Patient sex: M
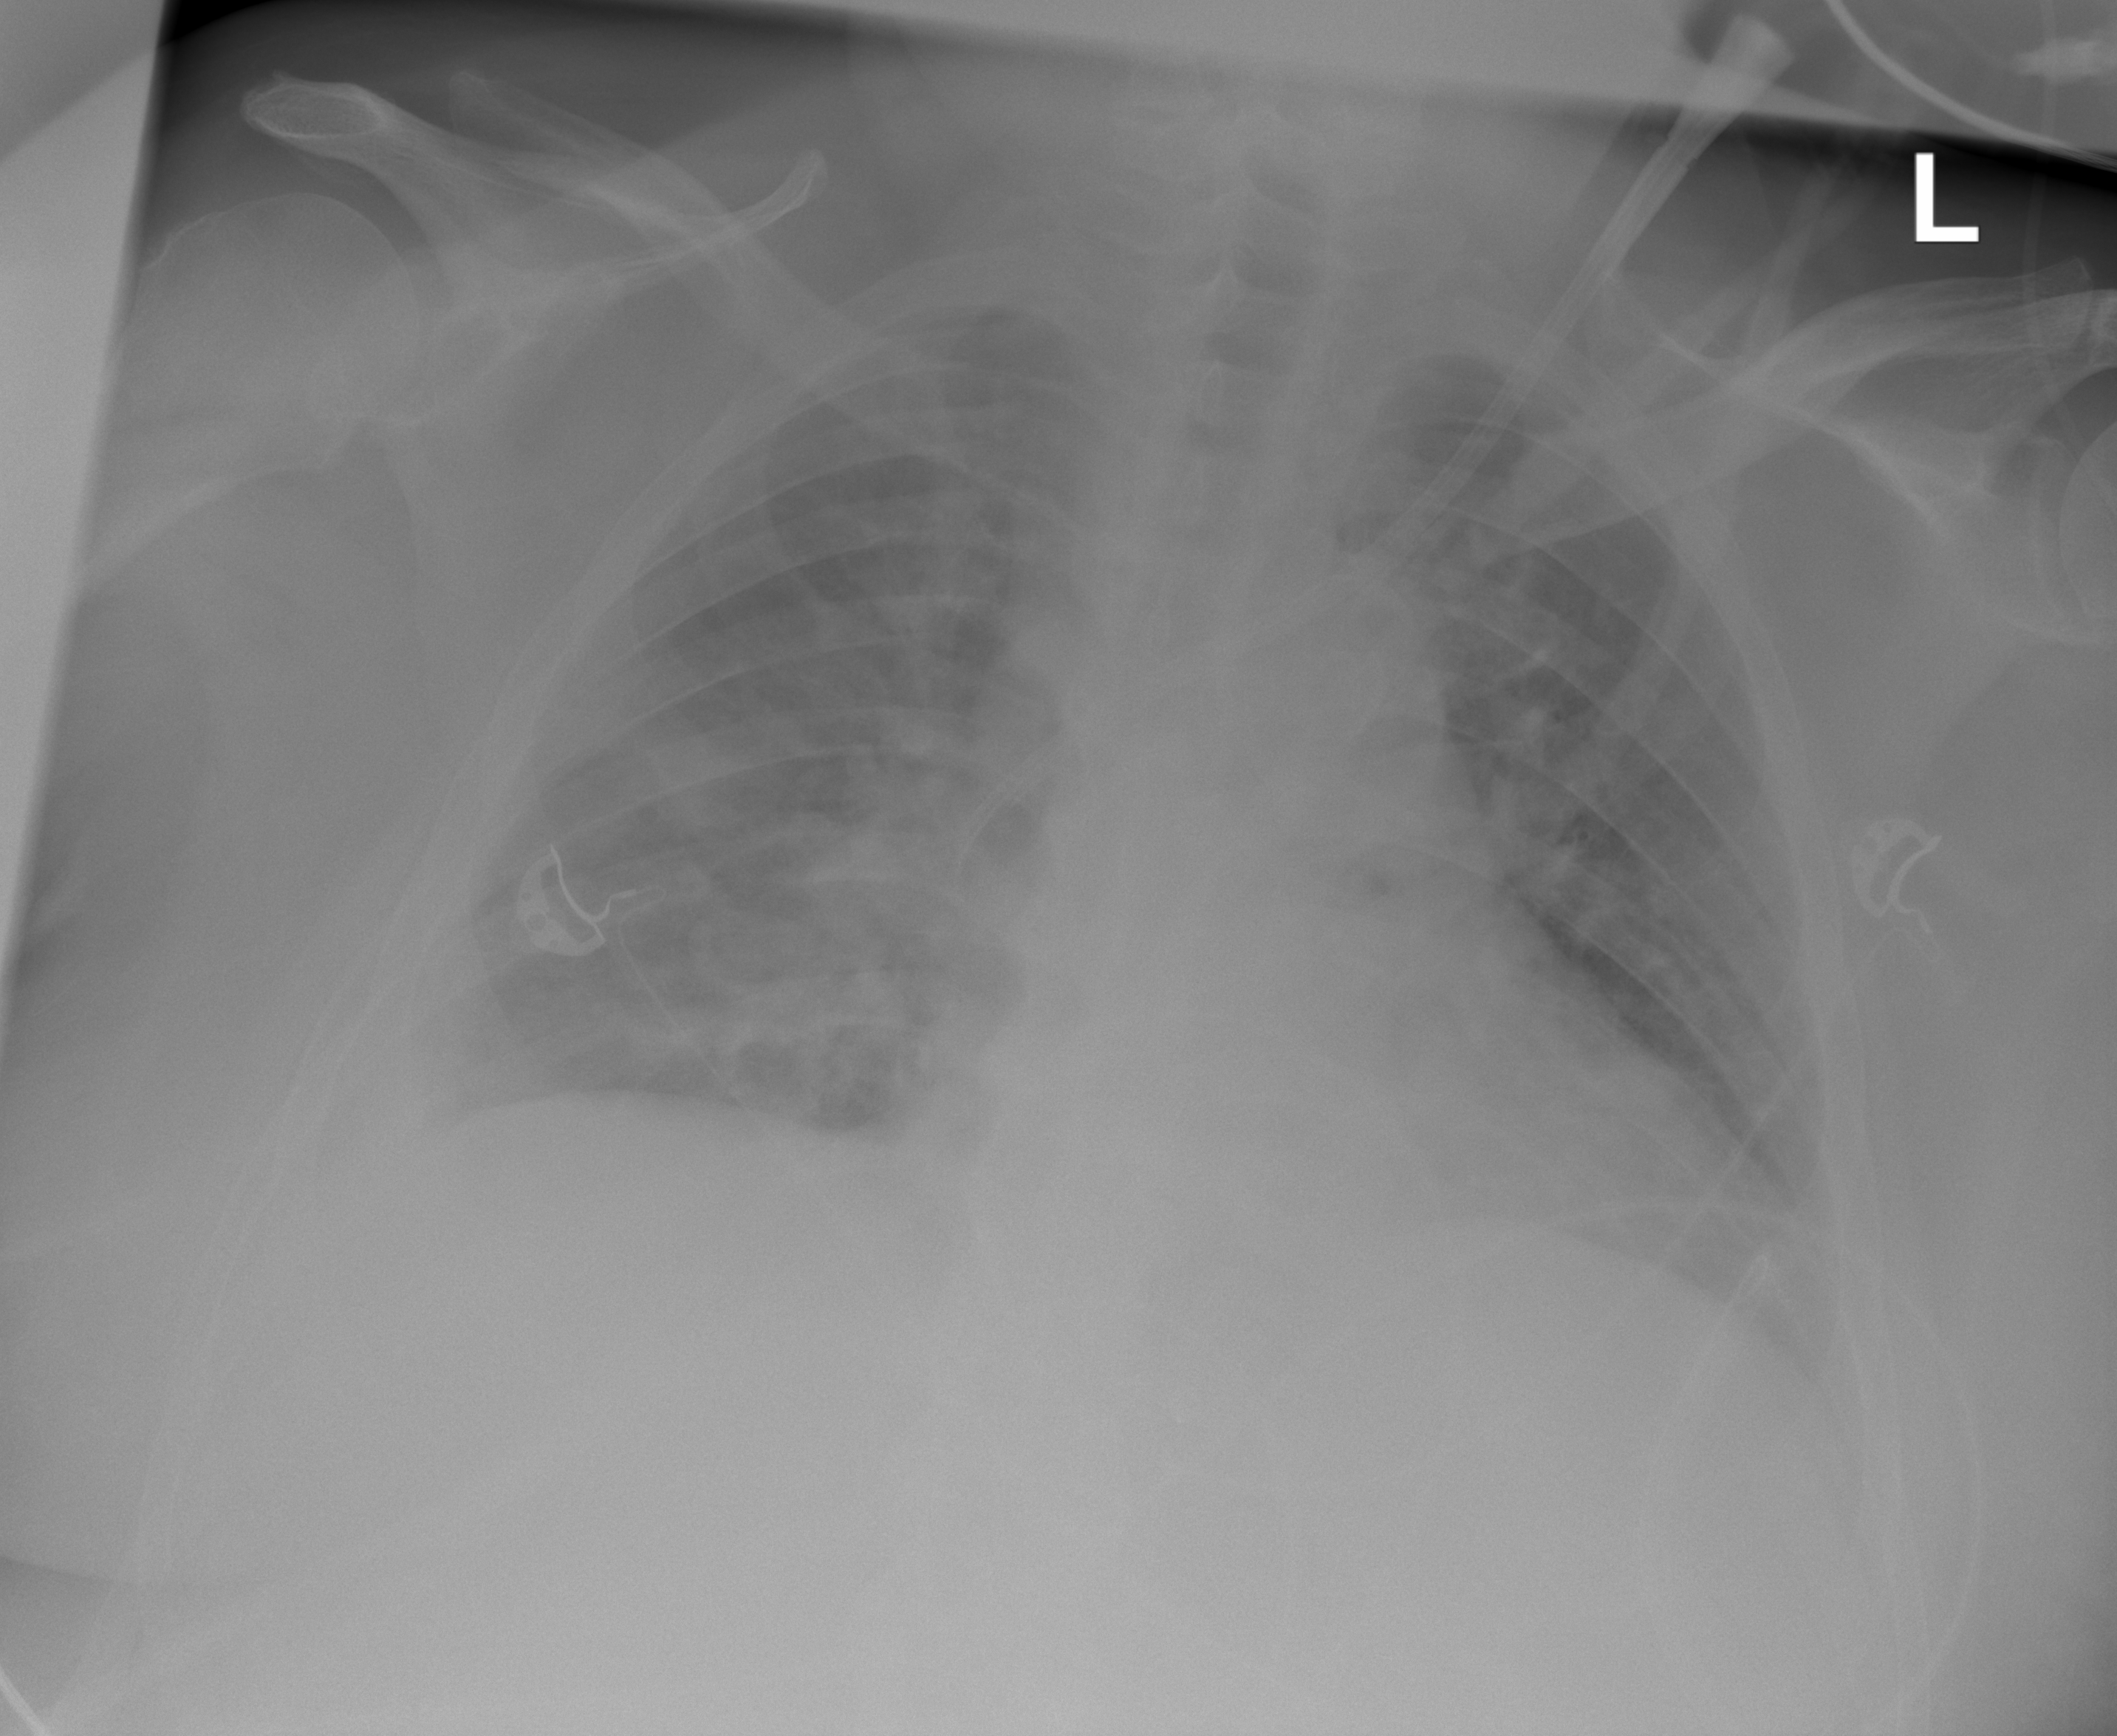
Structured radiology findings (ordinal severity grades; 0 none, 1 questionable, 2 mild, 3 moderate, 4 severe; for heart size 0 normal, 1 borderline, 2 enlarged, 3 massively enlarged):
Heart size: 1
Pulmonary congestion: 2
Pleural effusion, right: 1
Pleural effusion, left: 0
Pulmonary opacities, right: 2
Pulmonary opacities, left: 1
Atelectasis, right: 2
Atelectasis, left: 0